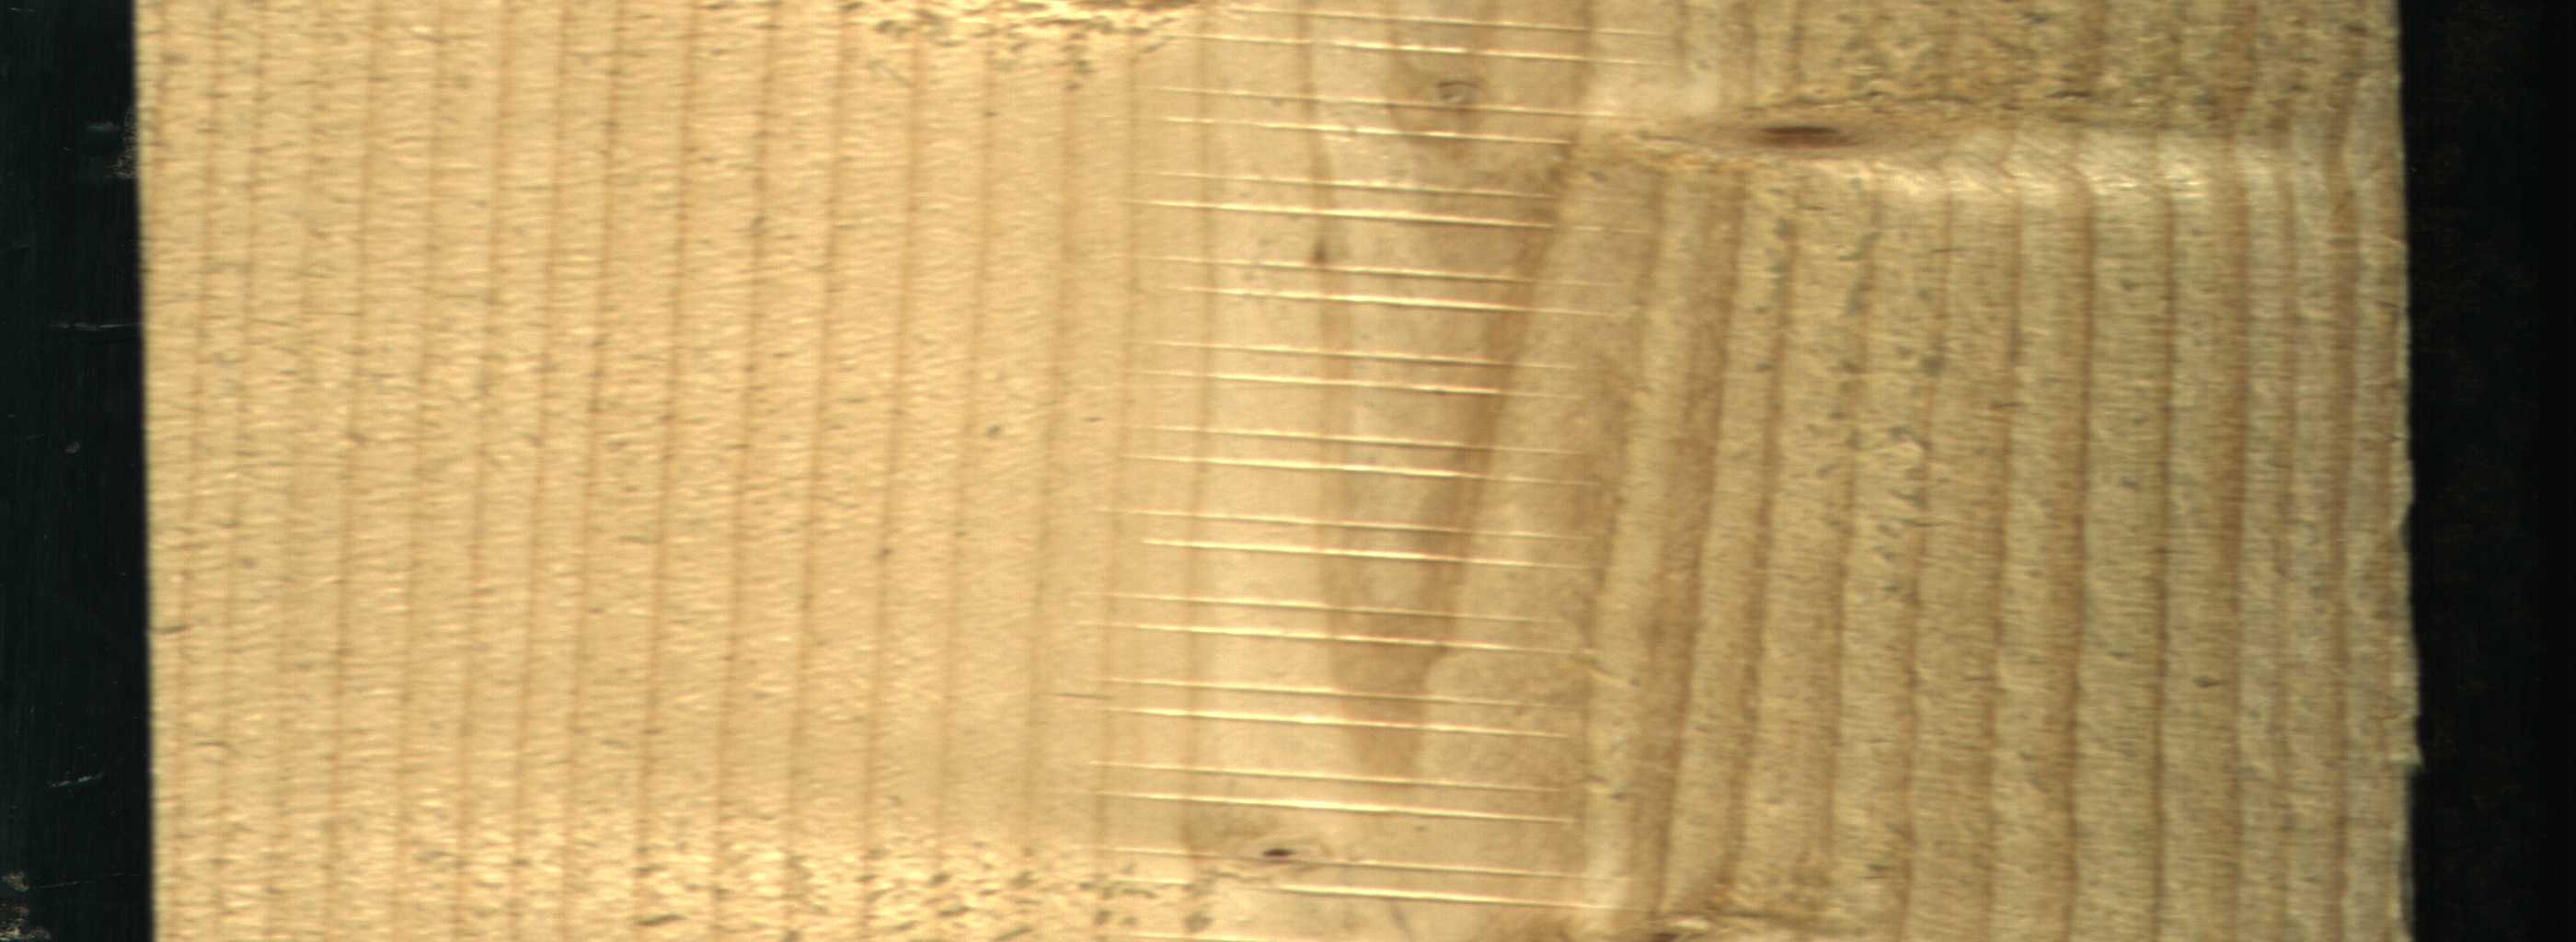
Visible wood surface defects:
Live_Knot